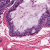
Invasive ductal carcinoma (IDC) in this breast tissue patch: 0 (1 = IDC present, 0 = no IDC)